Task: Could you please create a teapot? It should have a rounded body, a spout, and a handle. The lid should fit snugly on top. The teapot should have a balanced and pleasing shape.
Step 145:
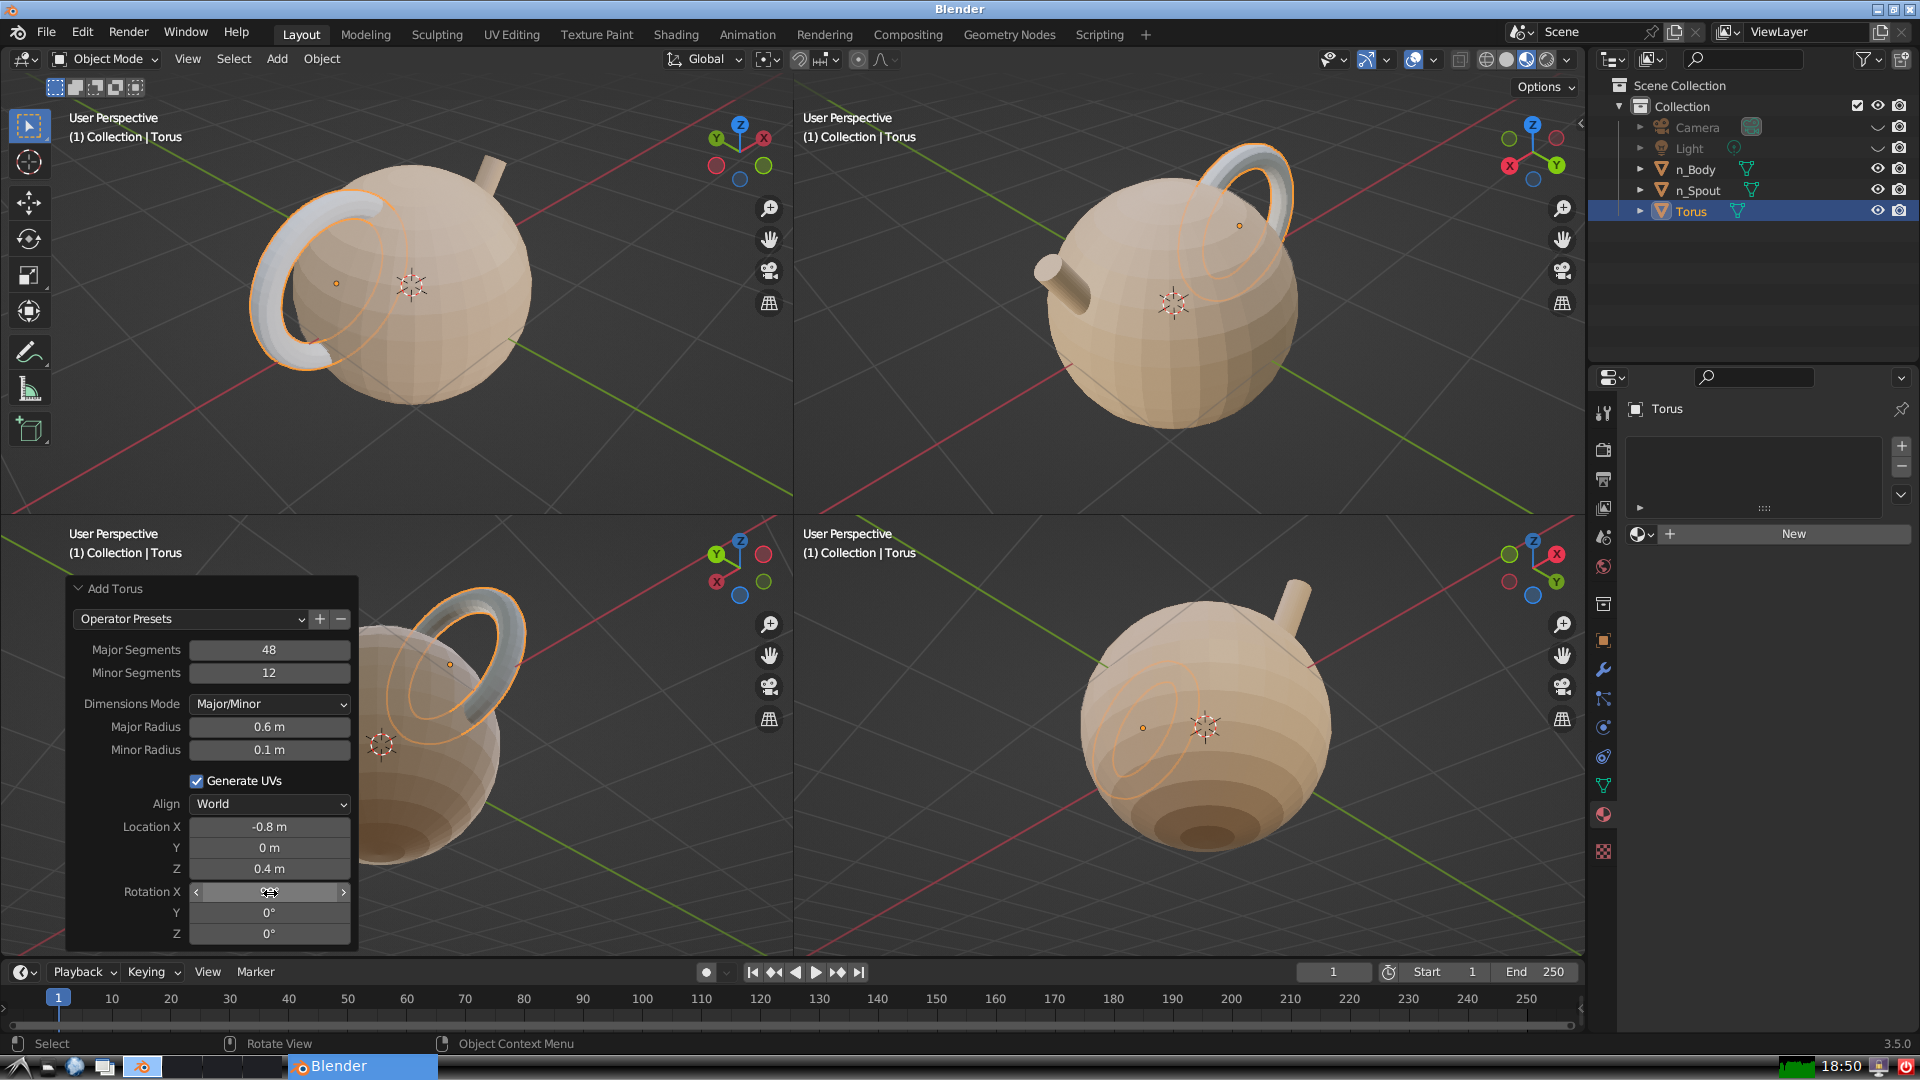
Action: {"mouse_move": [270, 914]}